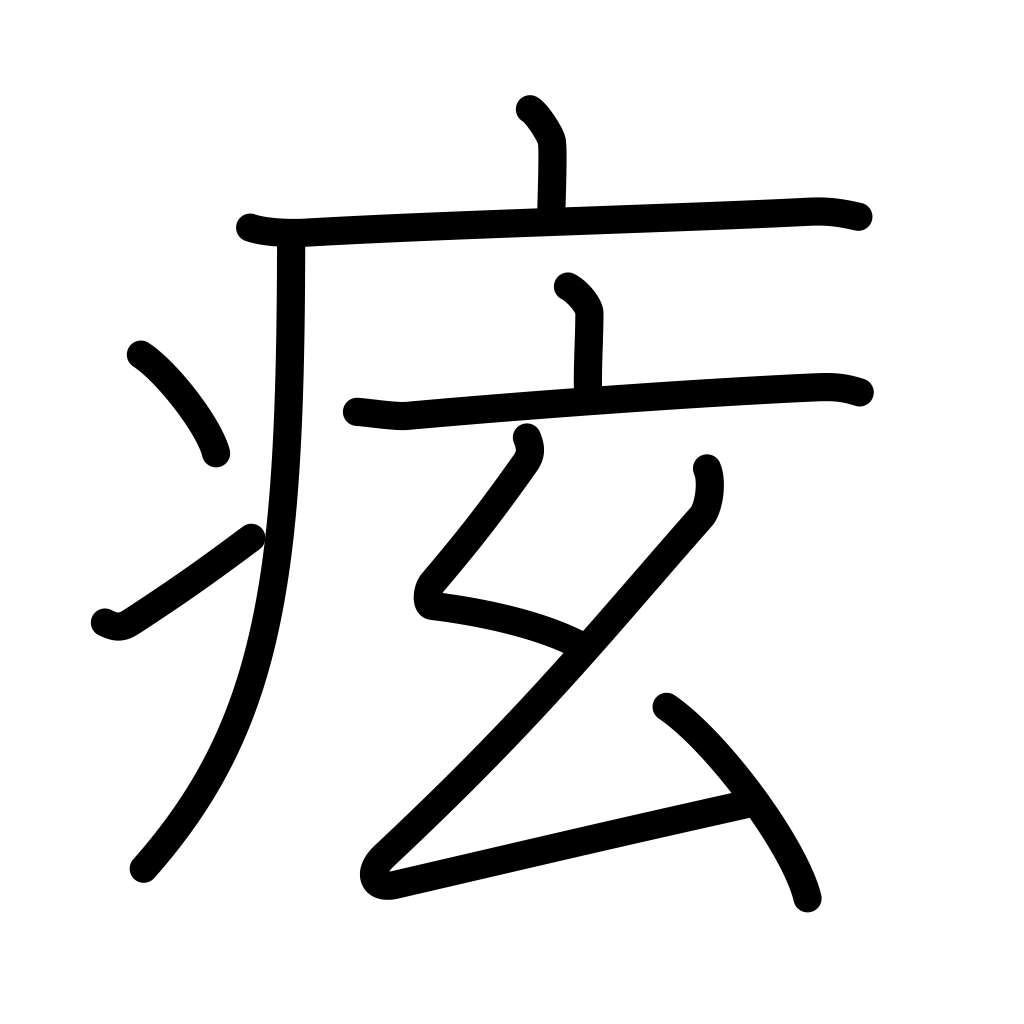
Meaning: cramps